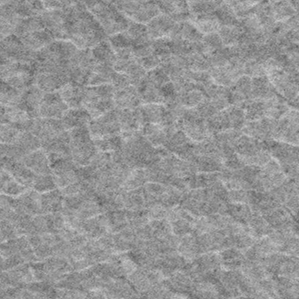
Label: frost